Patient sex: M
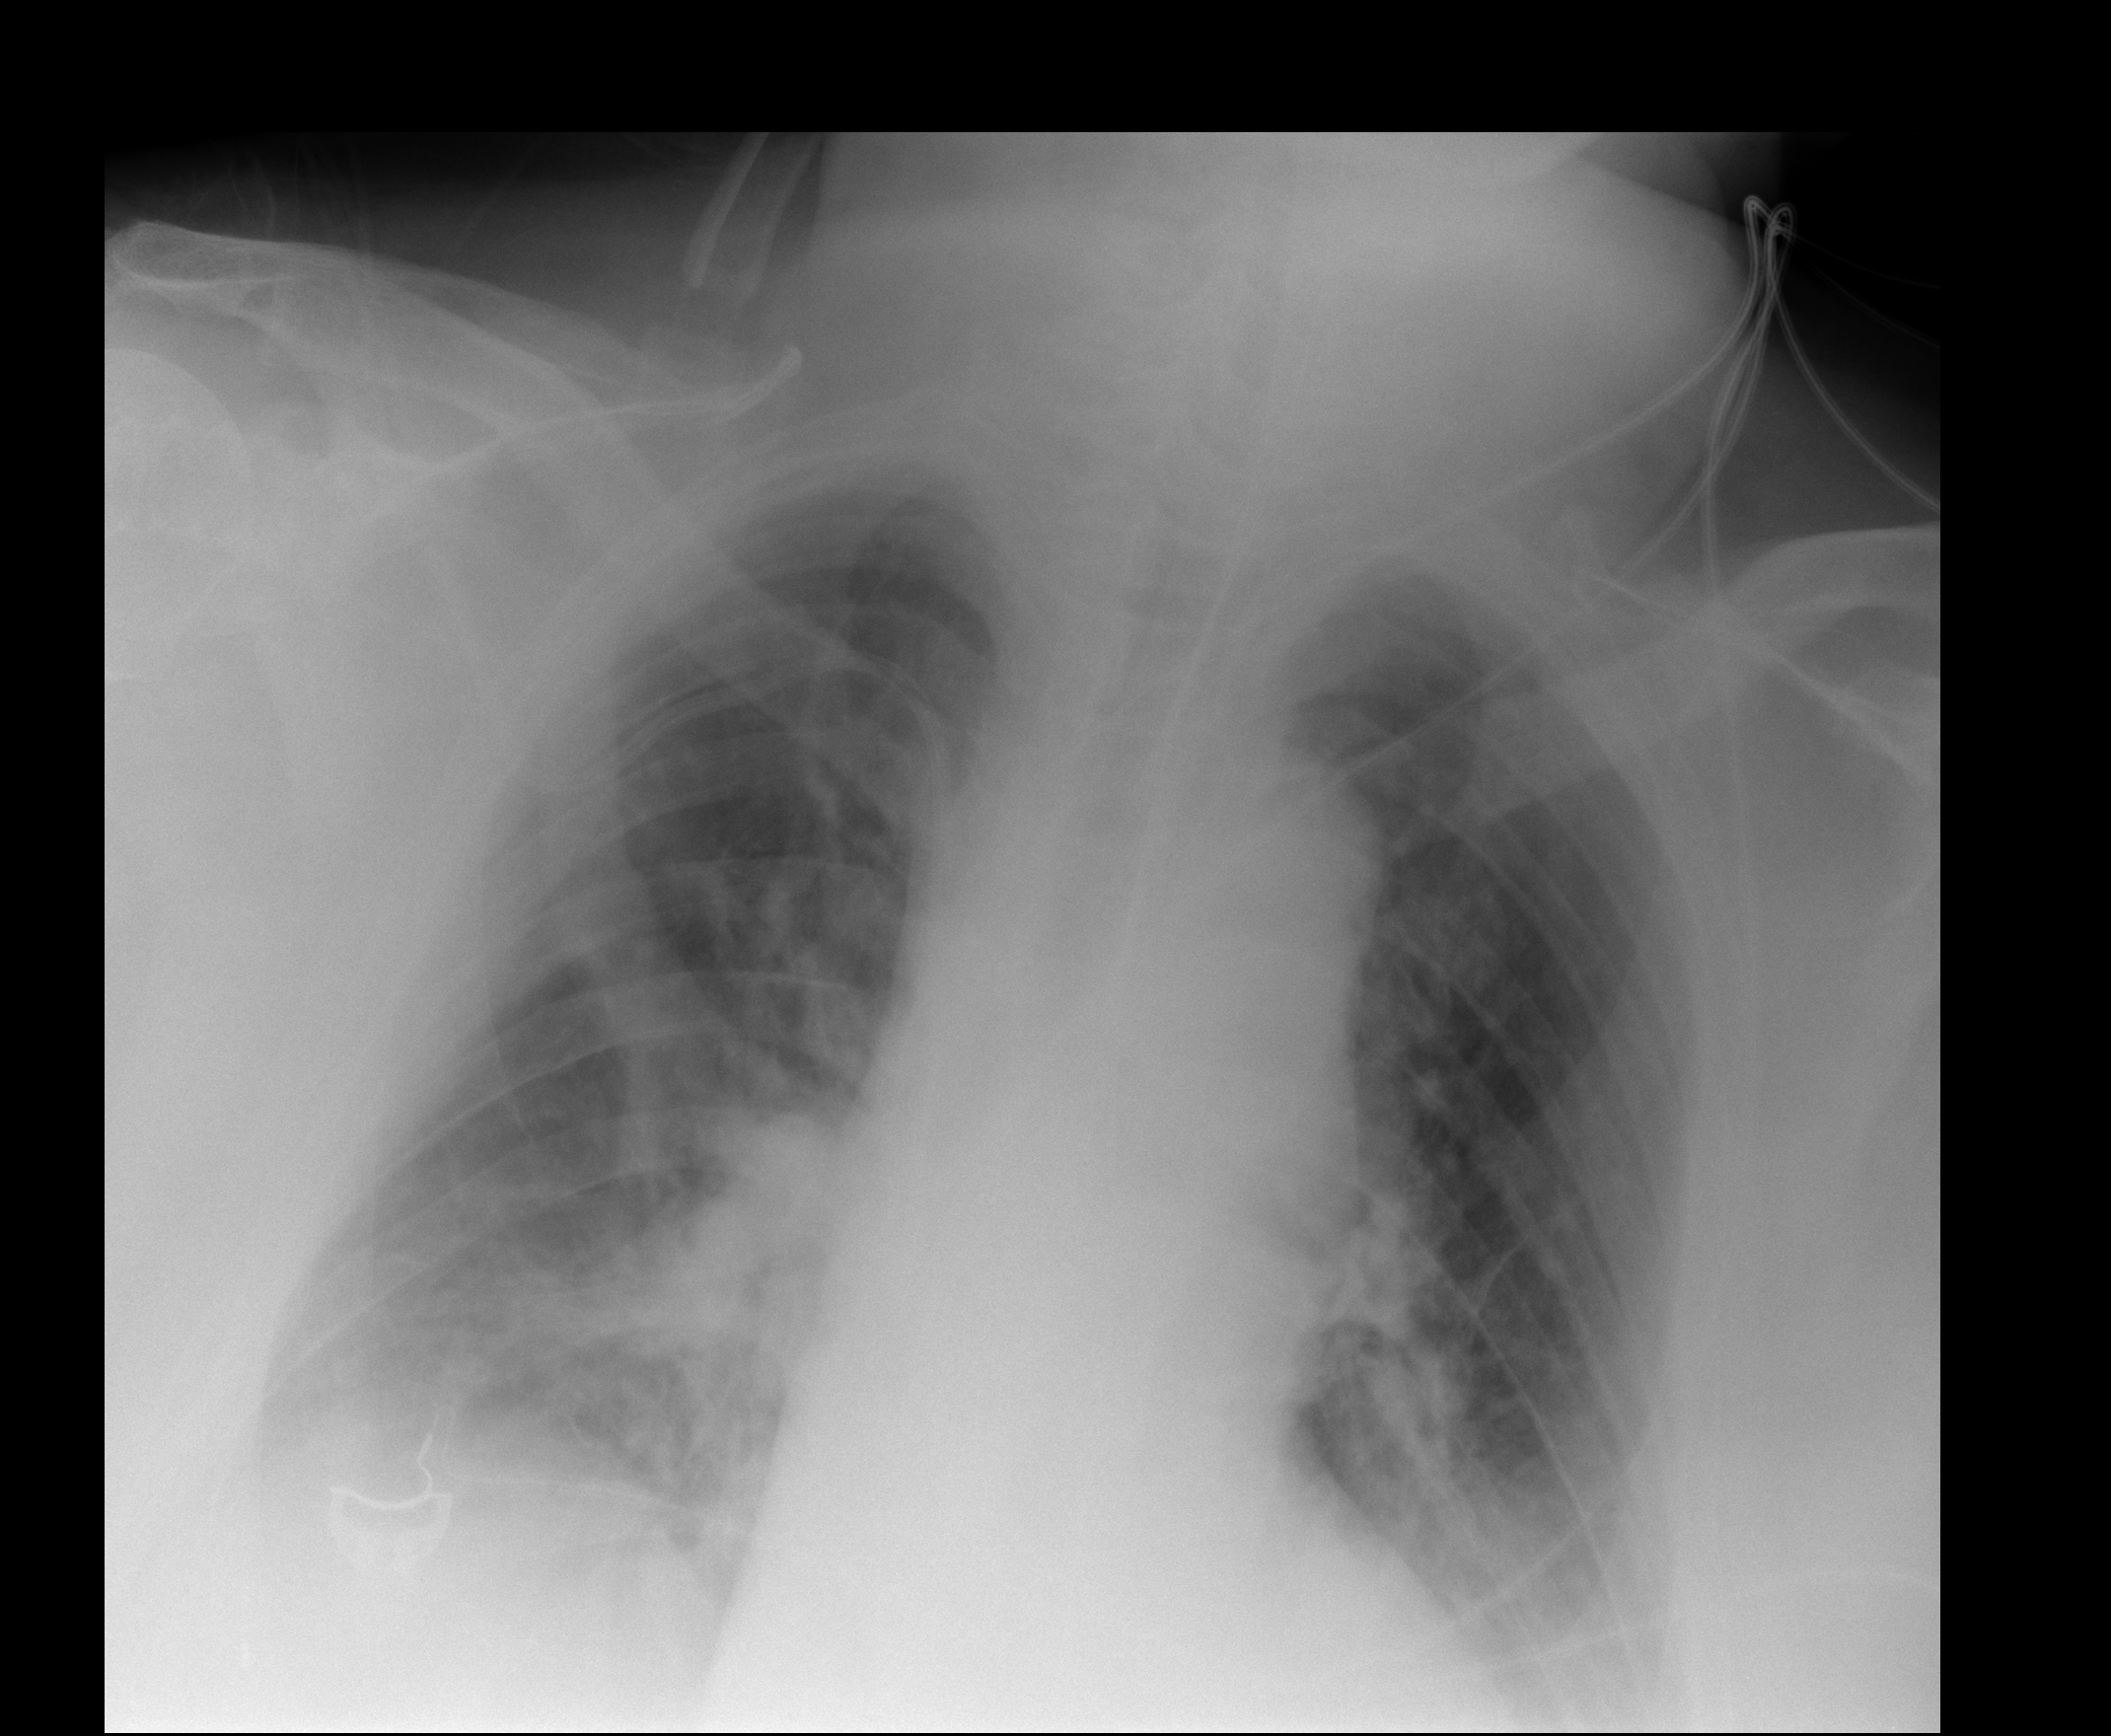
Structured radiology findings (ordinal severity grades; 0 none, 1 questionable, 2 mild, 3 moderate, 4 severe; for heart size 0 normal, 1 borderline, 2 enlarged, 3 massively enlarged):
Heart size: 1
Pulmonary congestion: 3
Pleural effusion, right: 2
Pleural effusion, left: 2
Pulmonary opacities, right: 2
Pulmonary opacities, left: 1
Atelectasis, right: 0
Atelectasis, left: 0